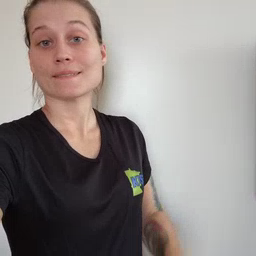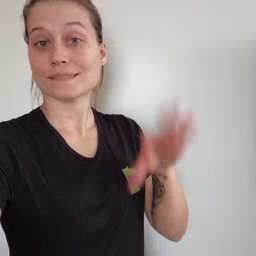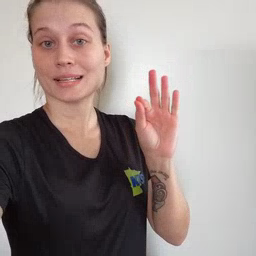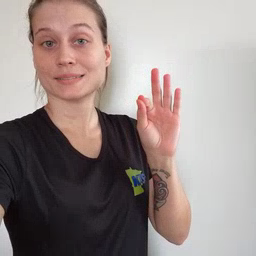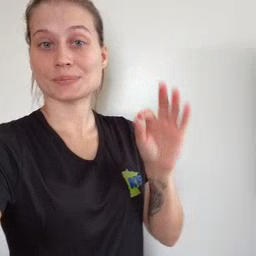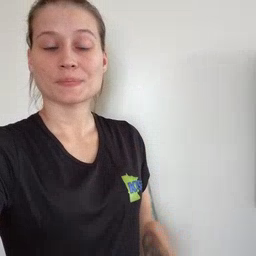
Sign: find